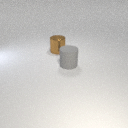
large brown metal cylinder behind large gray rubber cylinder